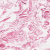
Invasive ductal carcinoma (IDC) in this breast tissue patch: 0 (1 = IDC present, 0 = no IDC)